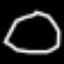
Label: octagon